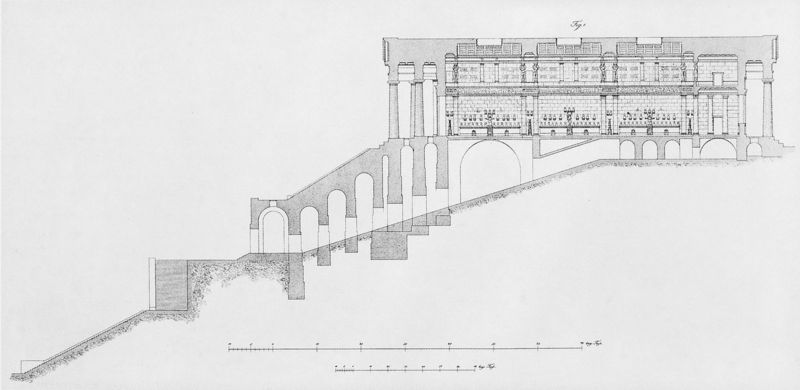
Titel: Längsschnitt durch den Walhallatempel und seinen Unterbau (nach Klenze)
Künstler: Jospeh Unger
Schlagwörter: berg, weiß, fenster, grau, schwarz, skizze, säule, säulen, zeichnung, zimmer, dach, gebäude, wand, architektur, steine, hügel, bogen, mauer, schattierung, treppe, zahlen, seitenansicht, foto, bögen, schwarzweiss, bleistift, altar, architrav, fries, zeus, griechenland, etagen, tempel, aufsteigend, gezeichnet, athen, riss, grundriss, massstab, erhöht, agora, naos, pronaos, seitenriss, ansteigend, sulen, bergan